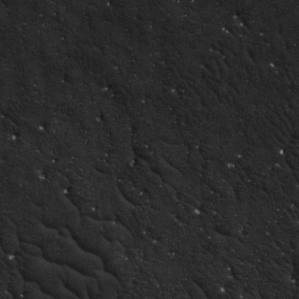
Label: non_frost